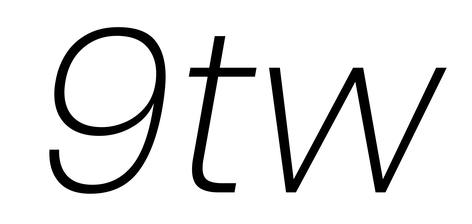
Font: Poppins-ExtraLightItalic